Question: I have defined a Nullable 'DateTime'property in one of my classes:
'''
public DateTime? ControlDate { get; set; }
'''
When using EF 6 CodeFirst to generate the database (SQL Server 2008) from my model I get:

The problem is that when I save my instance with 'ControlDate=null' I get this exception:
'''
conversion of a datetime2 data type to a datetime data type
resulted in an out-of-range value
'''
I have read multiple related posts and articles saying that this usually happens when you
define a Non-nullable DateTime property and try to save it without setting a valid date before,
and some people suggest setting the property as nullable in case the property value can be null (which is my particular case).
My question is: why is EF trying to set a default date when my property and column type are nullable. Null should be a valid value and should flow all the way to the database without any other conversion in between.
Here a related article: <URL>
EDIT: : <URL>. very detailed explanation, in case anyone is interested.
Just wanted to clarify that after looking closer, I figured out it was an issue on my side. Right before saving my object it was being set to:
'''
myObject.ControlDate = new DateTime()
'''
Which, while inspected, it displayed the default incompatible date '1/1/0001'. Which is well known to cause this exception. So my conclusions:
- 'DateTime''datetime'- 'DateTime'-
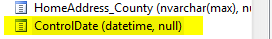
Answer: As far as I'm aware, it's actually the SQL Server 'datetime2' type that maps directly to .NET's 'DateTime' type, so you may need to change the type of your column in SQL Server